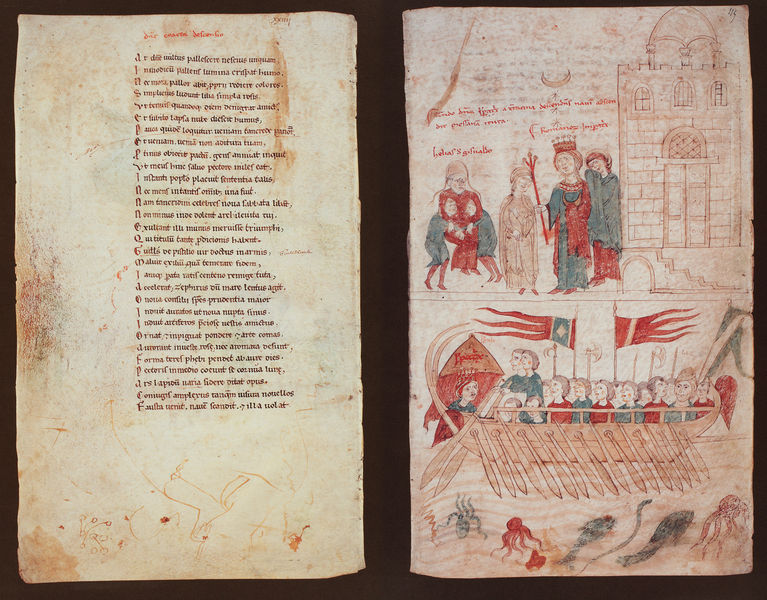
Titel: Liber ad honorem Augusti sive de rebus Siculis/ Buch zu Ehren des Kaisers Augustus oder über die Angelegenheiten Siziliens
Künstler: Pietro da Eboli
Institution: Bern, Burgbibliothek
Schlagwörter: blau, meer, grün, menschen, fenster, frau, männer, tür, zeichnung, gebäude, haus, rot, leute, steine, kirche, blatt, krone, rechts, boot, ruder, schiff, schrift, wellen, papier, fahnen, fahne, kuppel, treppe, ruderer, rudern, stufen, fugen, mond, buch, links, mondsichel, seite, pergament, fisch, reise, buchseiten, fische, zepter, krake, tintenfisch, latein, stiege, kraken, illumination